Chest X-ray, PA view. Patient: 40 years old, sex M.
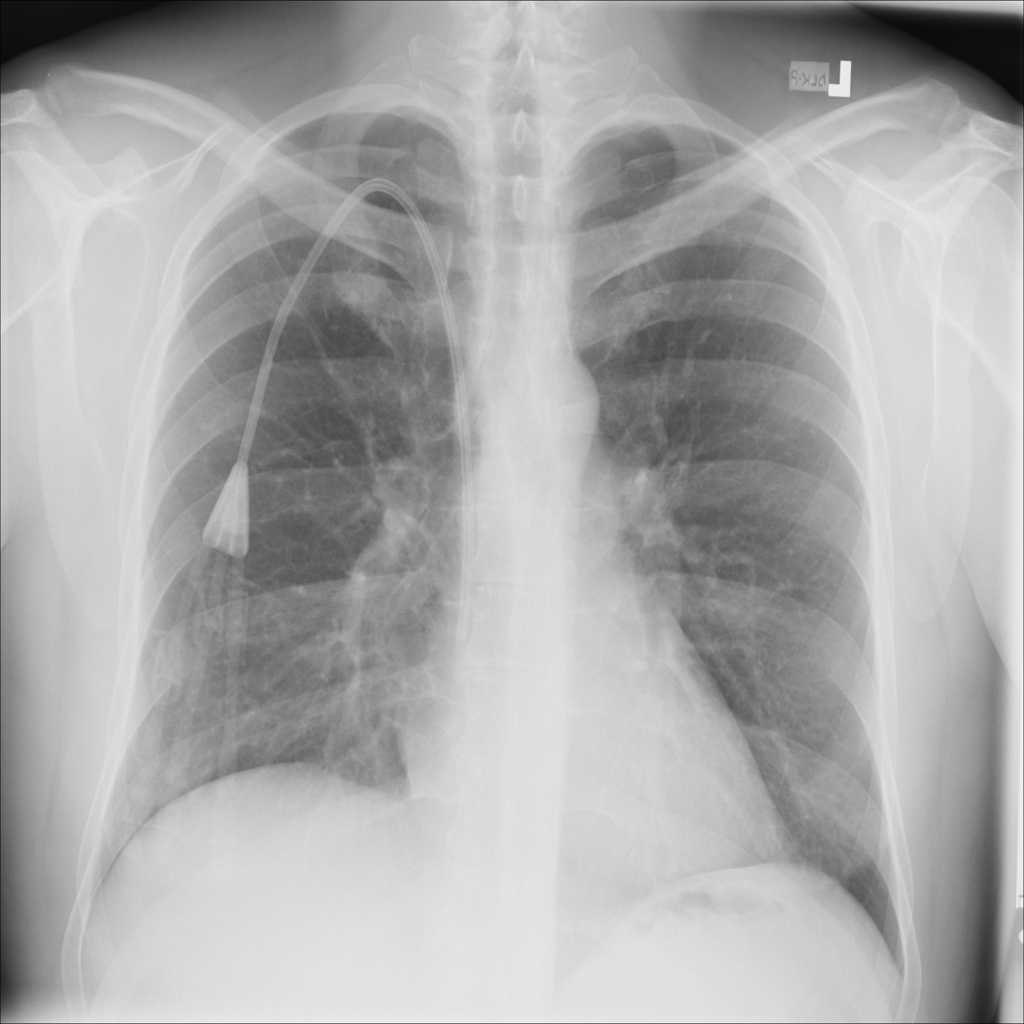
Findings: No Finding